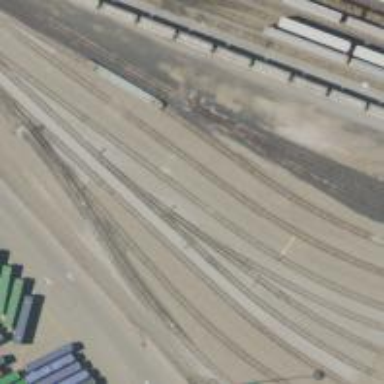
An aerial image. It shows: Railway yard in service.